Breast ultrasound image
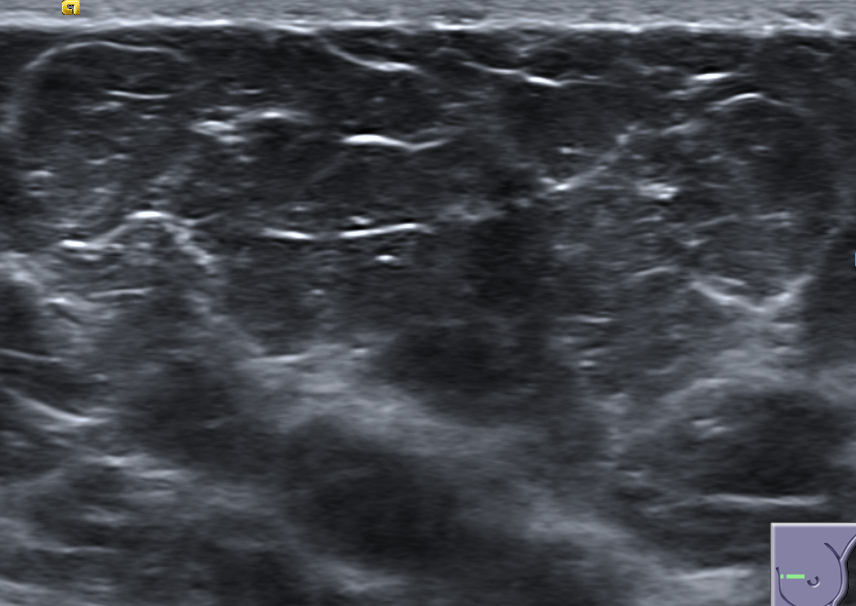
Diagnosis: normal